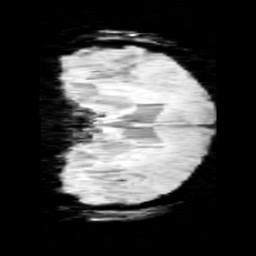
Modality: minIP
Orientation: coronal
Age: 12
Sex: female
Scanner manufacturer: siemens
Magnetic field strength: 3 T
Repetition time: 0.027 s
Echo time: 0.02 s